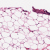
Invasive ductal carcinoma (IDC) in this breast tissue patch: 0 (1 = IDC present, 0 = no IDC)